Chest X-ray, PA view. Patient: 38 years old, sex M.
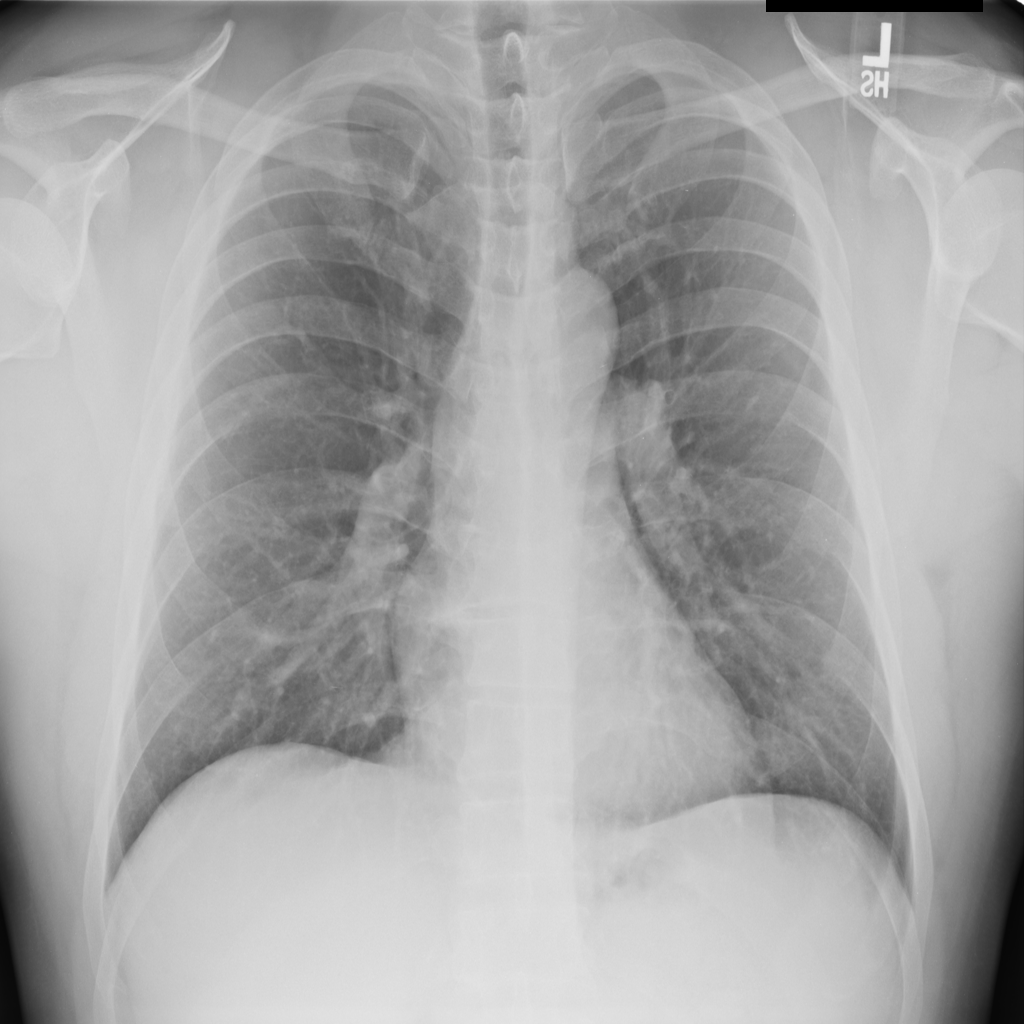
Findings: No Finding